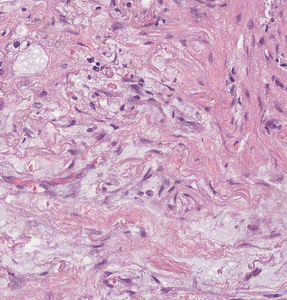
Tumor epithelial tissue: no
Tumor-associated stroma tissue: yes
Normal tissue: no